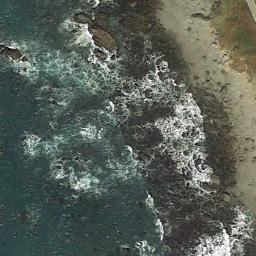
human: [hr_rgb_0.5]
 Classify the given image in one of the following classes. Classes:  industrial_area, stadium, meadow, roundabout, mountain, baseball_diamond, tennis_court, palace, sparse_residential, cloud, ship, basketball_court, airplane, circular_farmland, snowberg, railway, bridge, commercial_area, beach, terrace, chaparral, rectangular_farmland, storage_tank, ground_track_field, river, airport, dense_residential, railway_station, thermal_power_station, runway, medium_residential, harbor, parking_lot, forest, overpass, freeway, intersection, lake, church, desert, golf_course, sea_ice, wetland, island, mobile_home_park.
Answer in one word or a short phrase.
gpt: beach